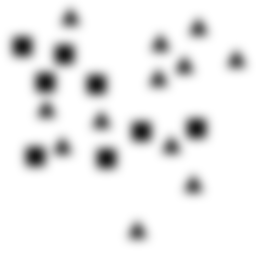
Squares: 8
Triangles: 12
Stars: 0
Total shapes: 20